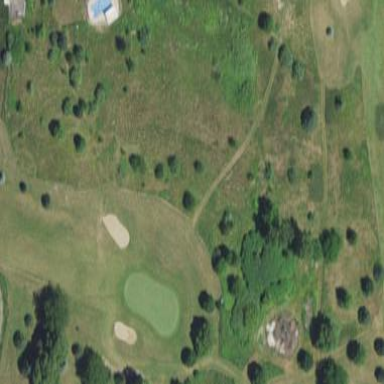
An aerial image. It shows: Area of rough grass used for golf.